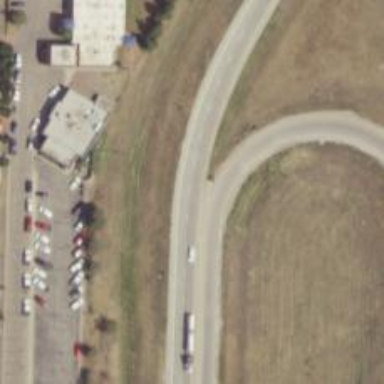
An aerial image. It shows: Trunk link highway.